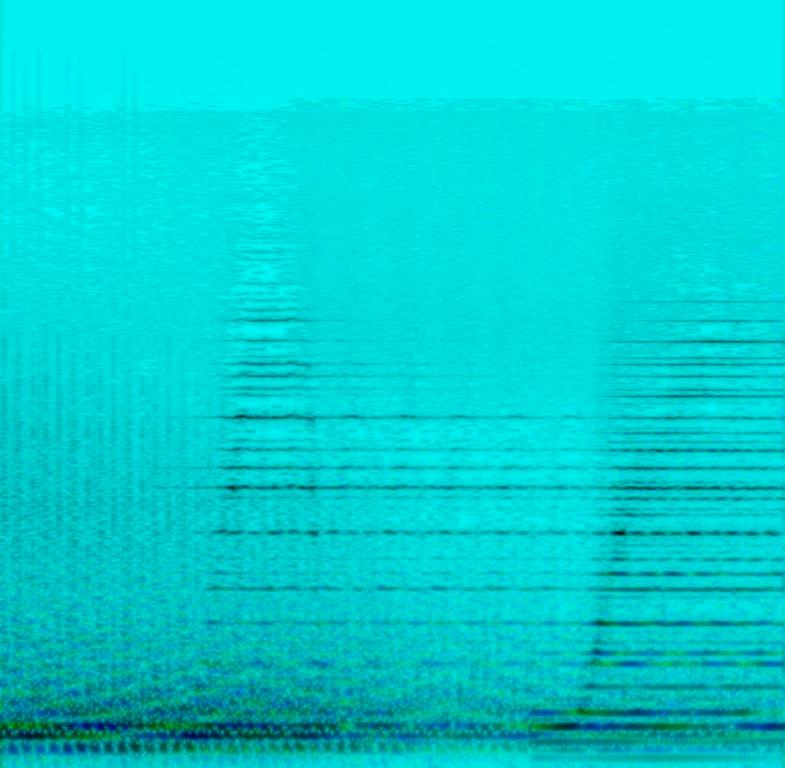
This clip features a low and reverberating synth, and then a bright and futuristic and spacey synth. The low synth sounds like a landing space ship.